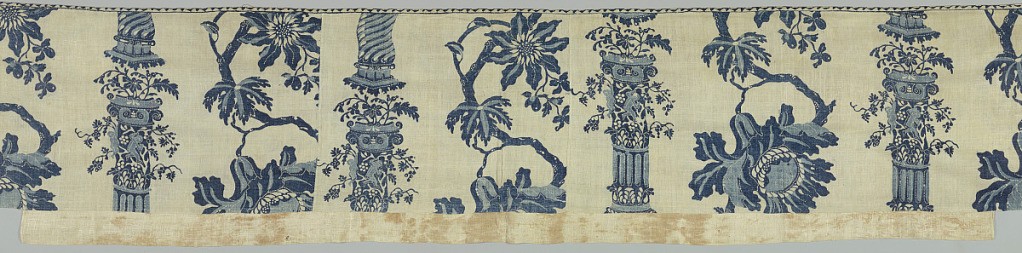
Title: Valance
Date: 1750–75
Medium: cotton, linen Technique: resist printed, indigo dyed
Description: Long white valance resist printed in two shades of blue. Pillar design with foliage at the top. Two figures of naked boys clinging to pillar rendered in light blue. Between pillars are large flowers on a vine. Design is incomplete. Piece is bound on three sides with narrow tape printed in blue.